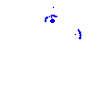
Particle: electron